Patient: sex M, age 70
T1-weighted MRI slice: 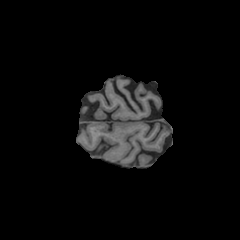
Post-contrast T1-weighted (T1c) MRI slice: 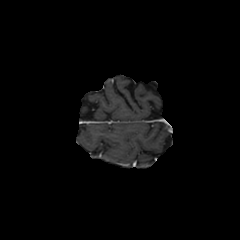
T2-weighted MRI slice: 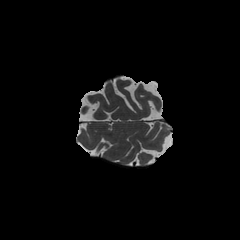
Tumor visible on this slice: no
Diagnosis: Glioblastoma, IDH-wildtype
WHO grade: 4